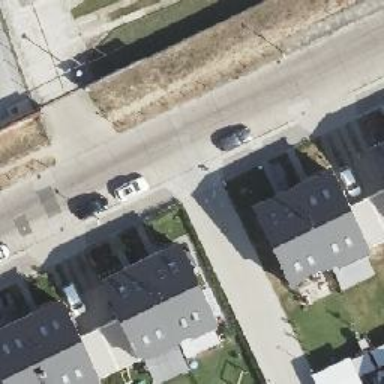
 with the left sidewalk surfaced with setts."